Chest X-ray. View position: PA
Patient age: 24
Patient sex: F
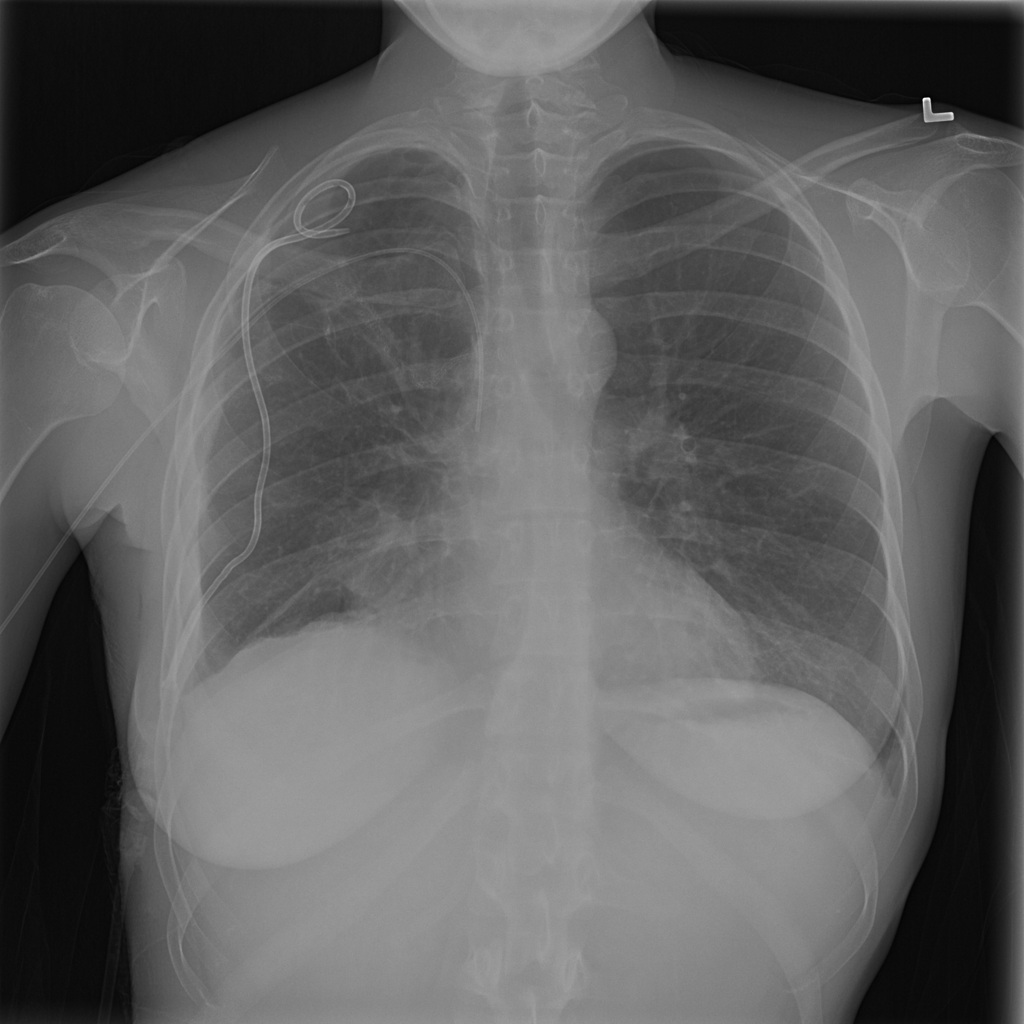
Finding: Pneumothorax